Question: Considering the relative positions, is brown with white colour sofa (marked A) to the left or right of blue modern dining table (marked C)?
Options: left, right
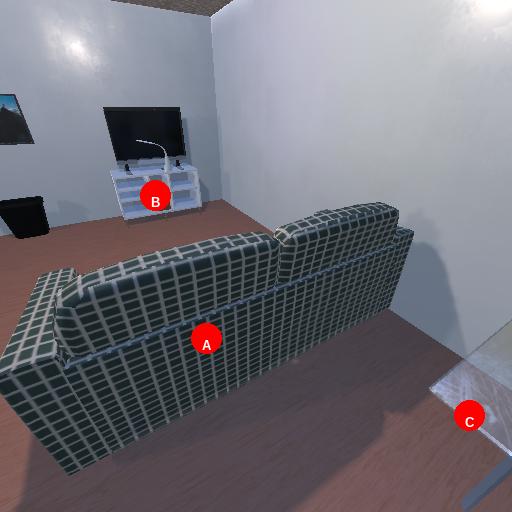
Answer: left